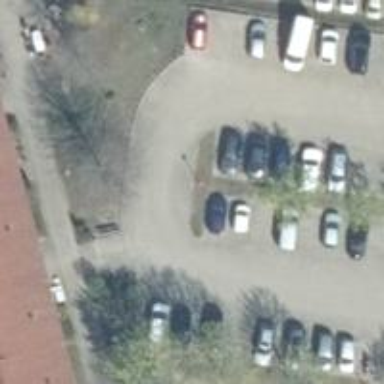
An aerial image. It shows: Road serving as parking aisle.